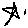
Label: star